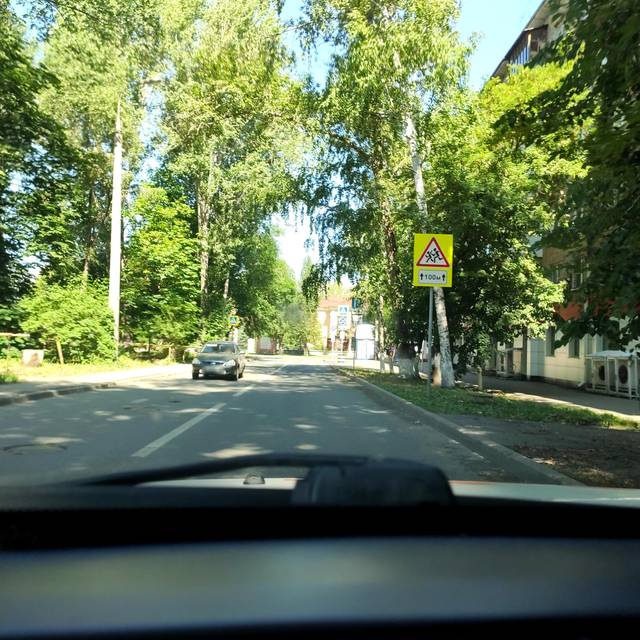
Region: Russia
Coordinates: 53.202, 50.135